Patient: sex M, age 77
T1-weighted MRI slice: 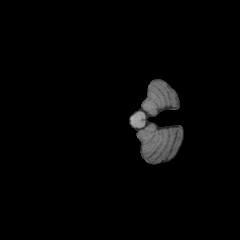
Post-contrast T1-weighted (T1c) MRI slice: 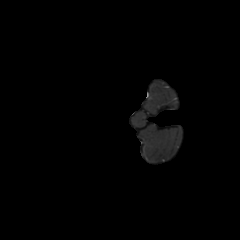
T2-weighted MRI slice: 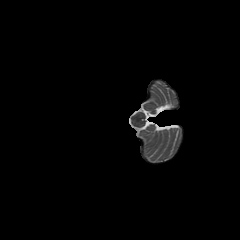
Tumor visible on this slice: no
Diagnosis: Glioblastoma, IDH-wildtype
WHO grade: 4